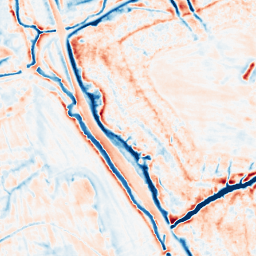
Category: multiscale
Decomposition family: dog_multiscale
Decomposition parameters: sigma_ratio: 1.4
n_scales: 6
base_sigma: 0.5
Upsampling method: linear_exact
Upsampling parameters: scale: 8
Upsampling scale: 8